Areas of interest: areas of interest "Botanical Garden"
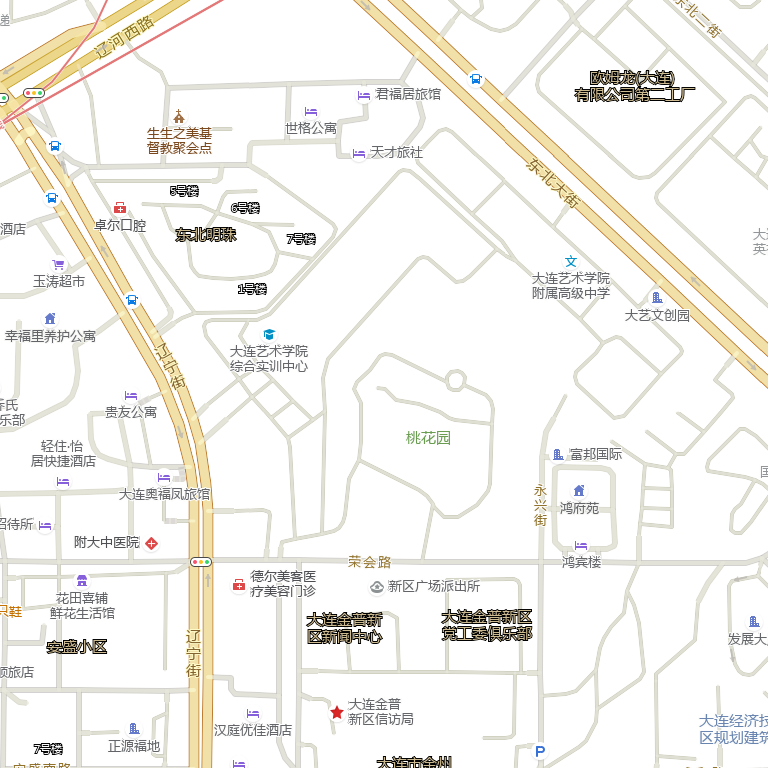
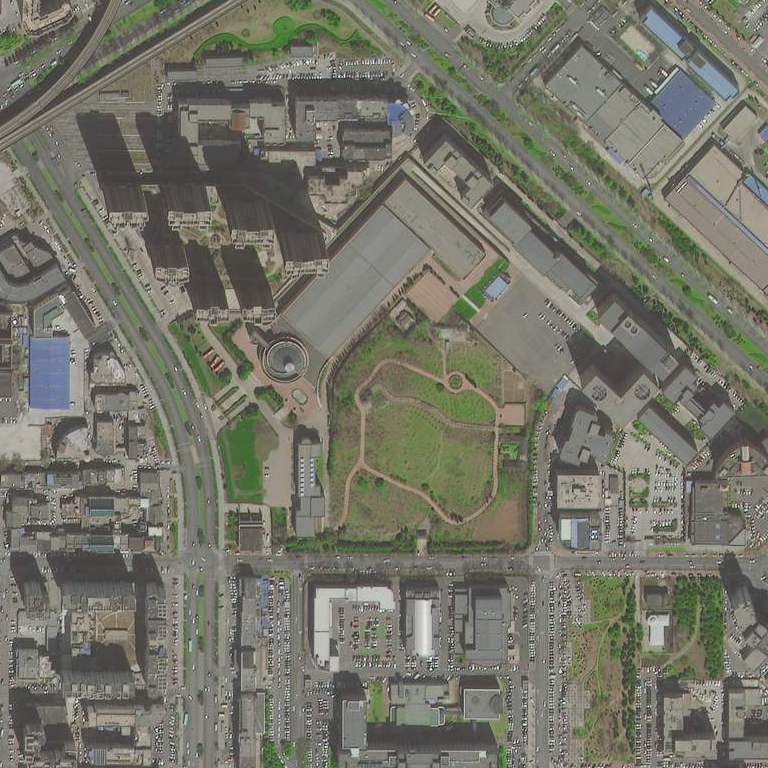